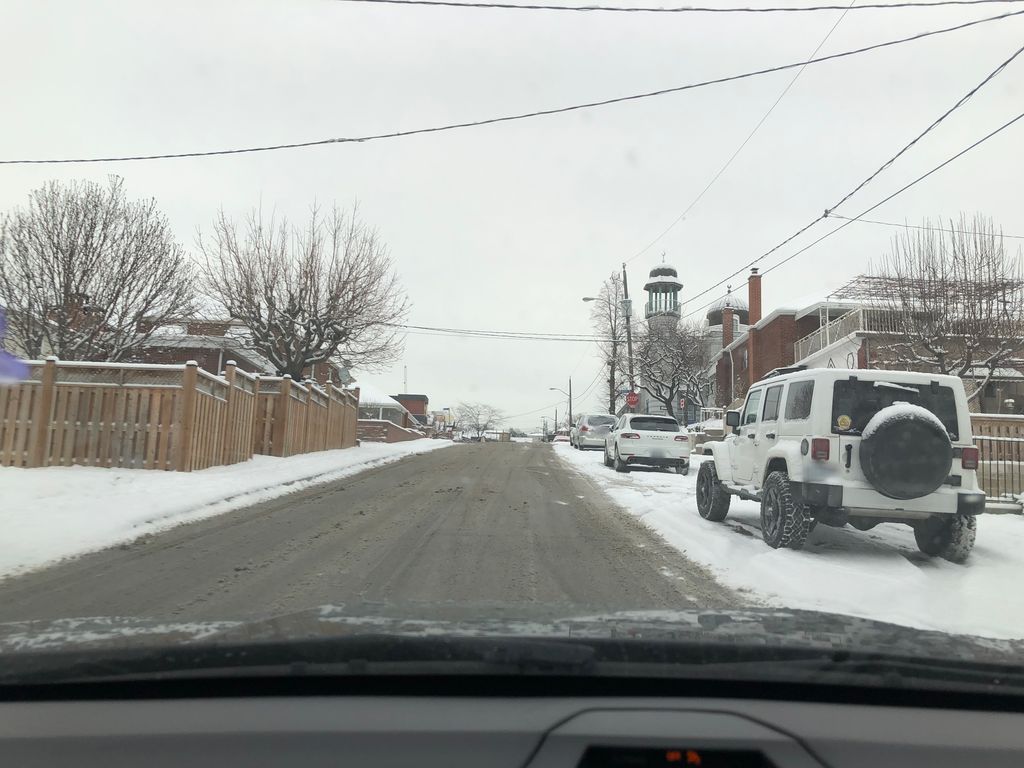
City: toronto